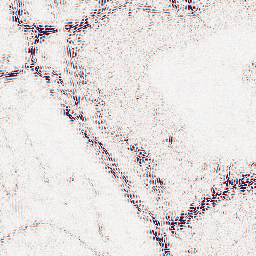
Category: wavelet
Decomposition family: wavelet_dwt
Decomposition parameters: wavelet: db8
level: 2
Upsampling method: quadratic
Upsampling parameters: scale: 2
Upsampling scale: 2